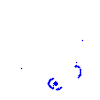
Particle: proton